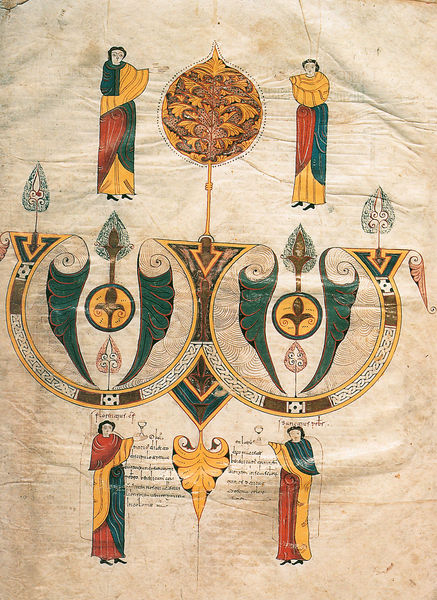
Titel: Biblia primera
Institution: León, Colegiata de San Isidoro
Schlagwörter: baum, blätter, laub, gelb, grün, menschen, blume, blumen, braun, bunt, männer, symbol, zeichnung, rot, fächer, falten, kelch, blatt, pflanzen, kreis, engel, farbig, schrift, papier, bogen, figuren, zopf, symmetrie, faltig, ornamente, bögen, vier, antike, initialen, illustration, buchstabe, halbkreis, wappen, arabisch, leder, griechenland, kelche, papyrus, keltisch, persisch, griechenlang, frabig, w